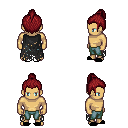
a pixel art fantasy rpg character, male body template, human, tanned skin, black tattered cape, teal pants, brunette short topknot hairstyle, black slippers, four views (front, back, left, right), 2x2 character sprite sheet, small pixel art, hard edges, no anti-aliasing